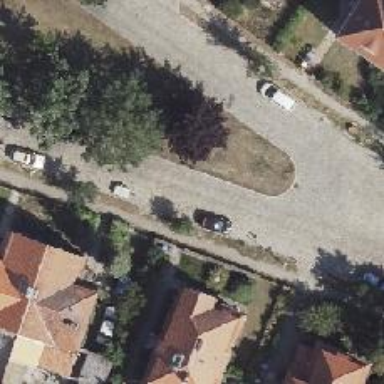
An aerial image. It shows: Residential road with sidewalk on the left side.